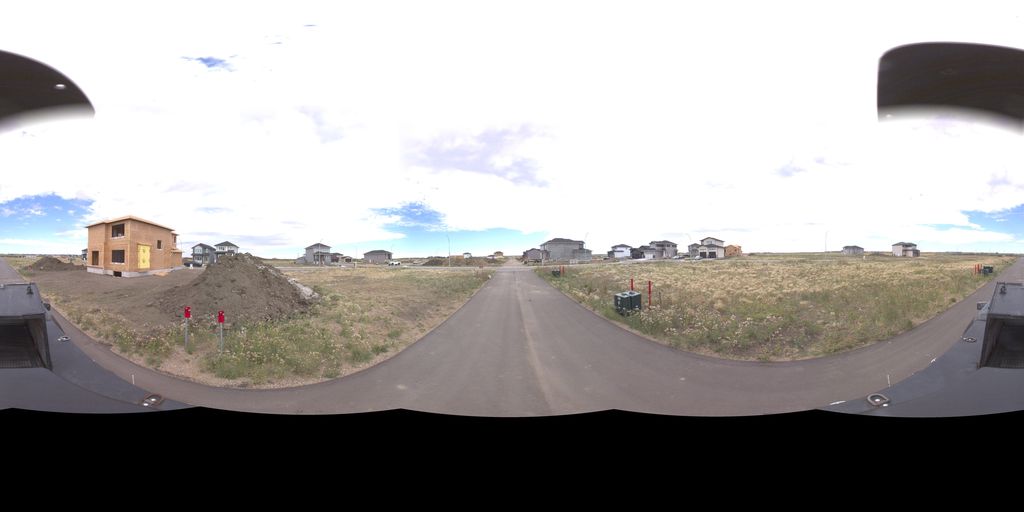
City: saskatoon